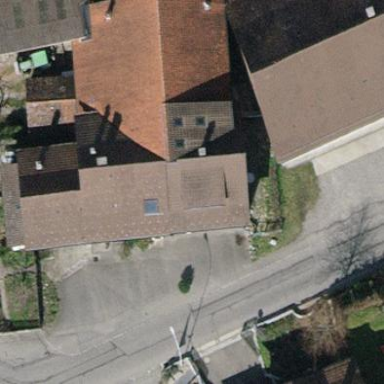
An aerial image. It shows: Terrace-style building with gabled roof.